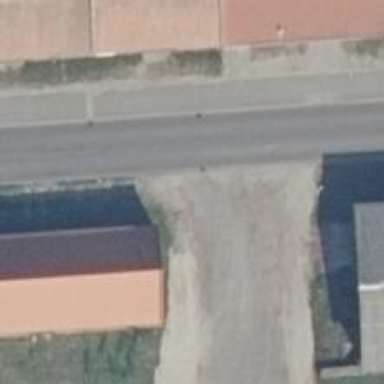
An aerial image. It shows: Secondary road with asphalt surface and sidewalk on the left.